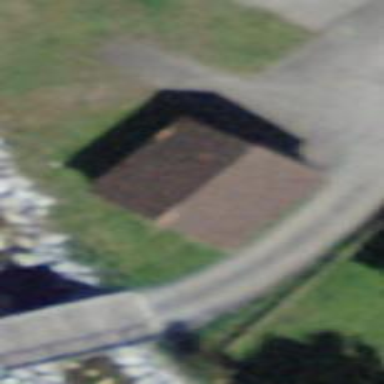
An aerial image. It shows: Garage building.